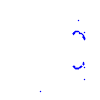
Particle: kaon